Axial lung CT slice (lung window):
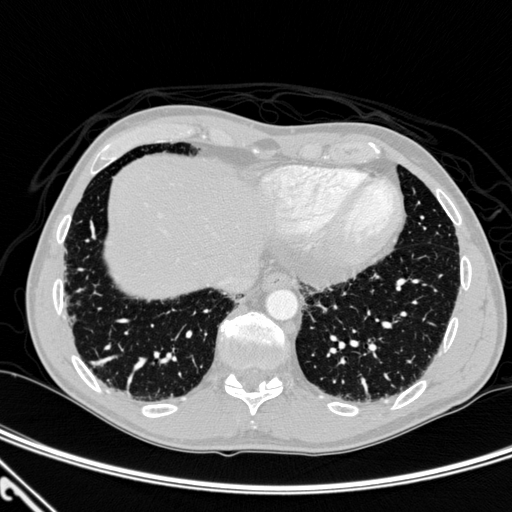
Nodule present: no